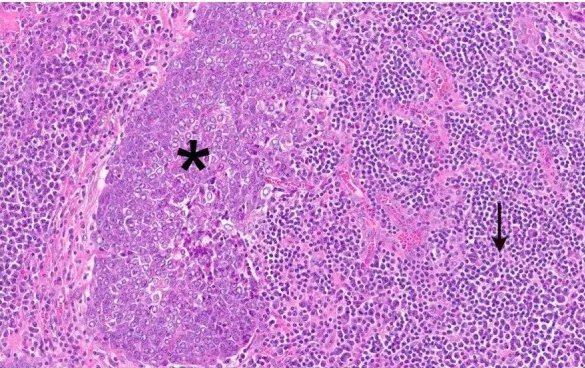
Figure 1 magnification. The asterisks highlights the lobules of tumor in the images. These are surrounded by lymphocytes and plasma cells, as indicated by the arrow.
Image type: pathology (h&e)